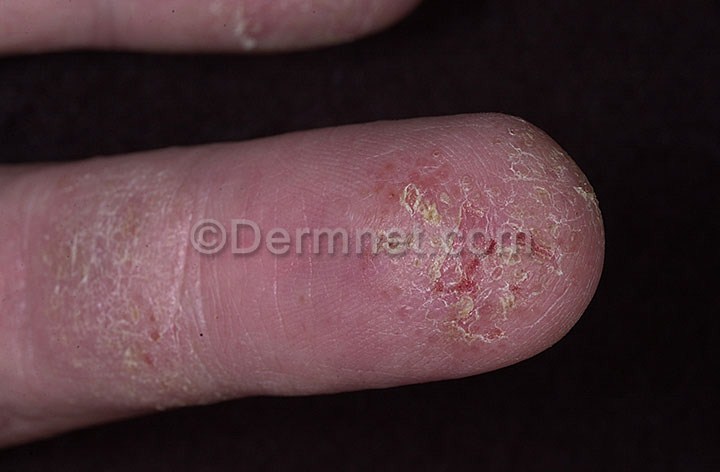
Disease: Eczema Photos